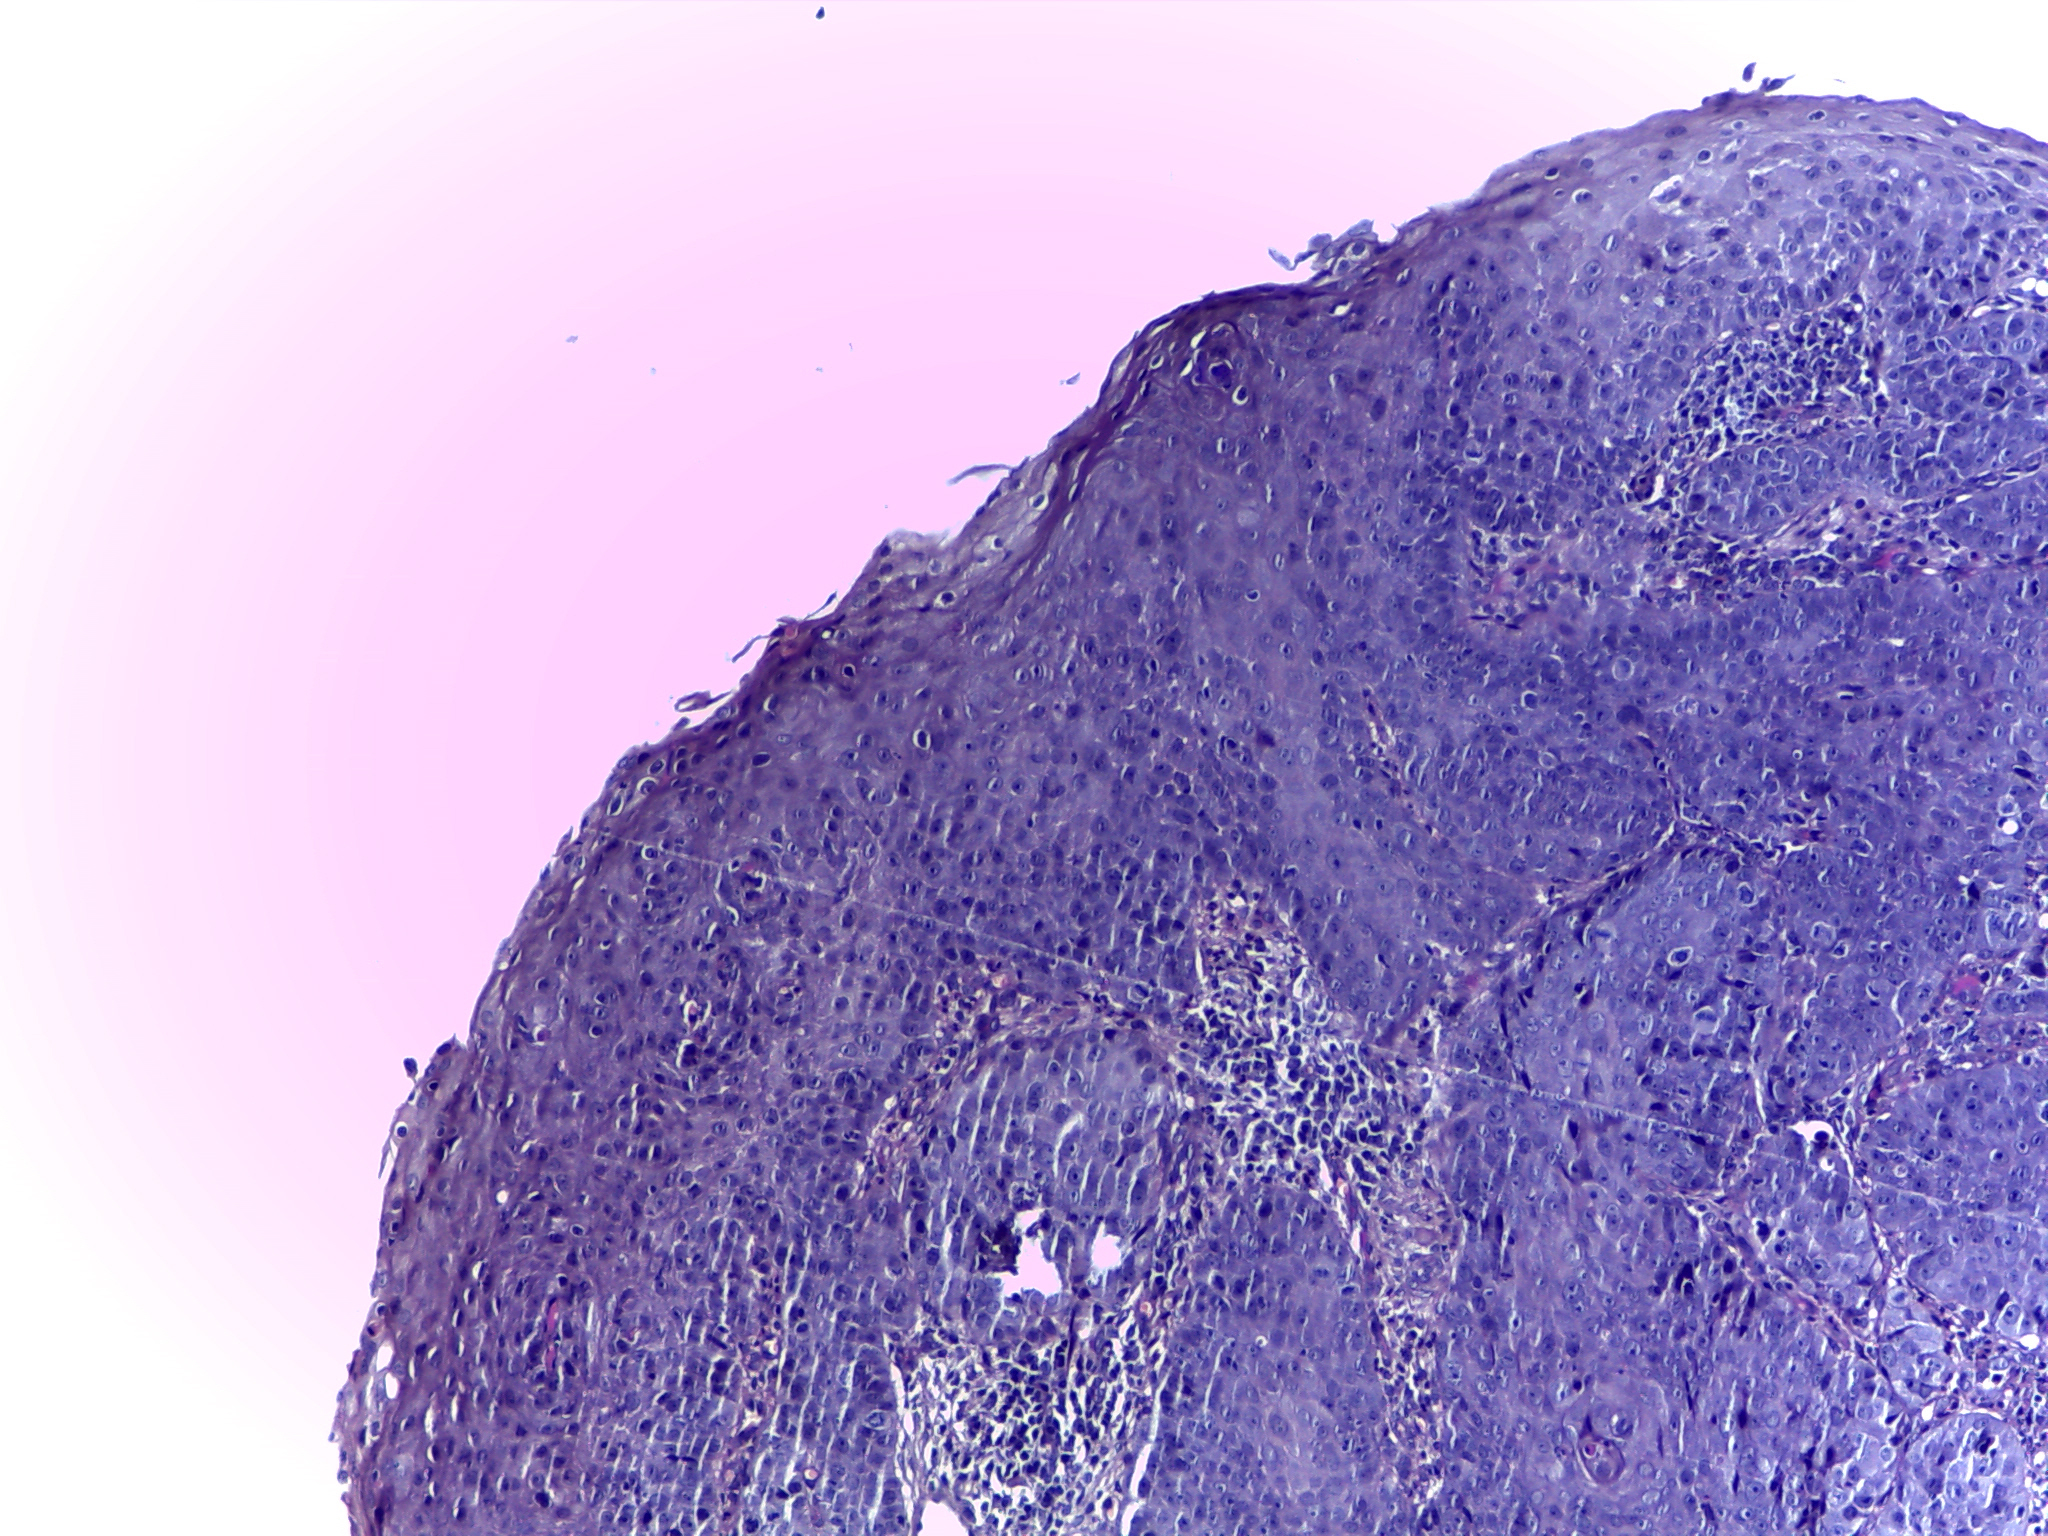
Diagnosis: OSCC